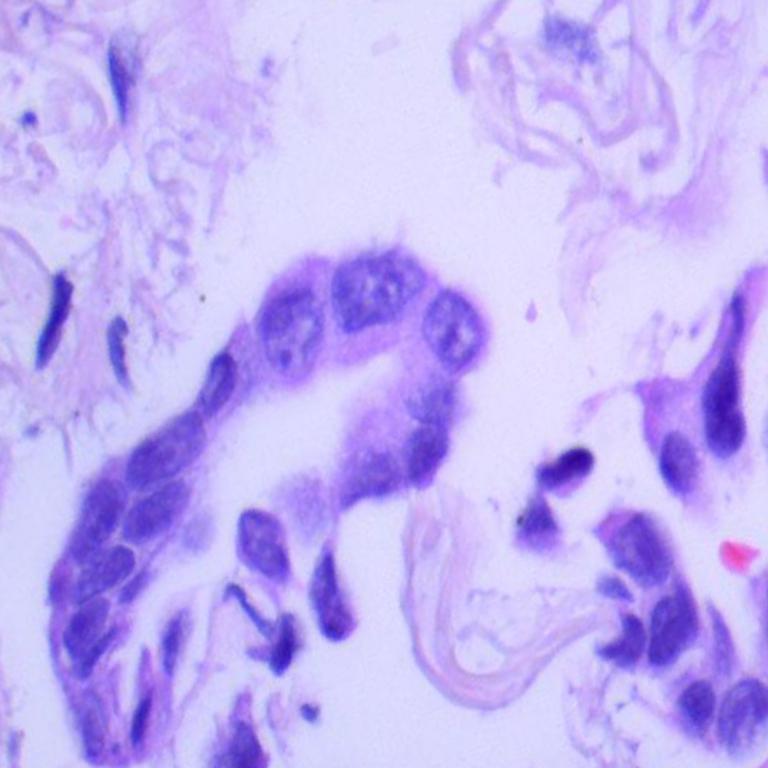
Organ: lung
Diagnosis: adenocarcinomas